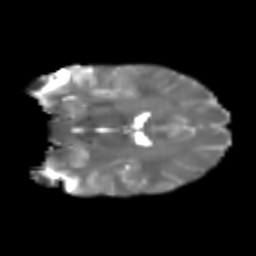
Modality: T2w
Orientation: coronal
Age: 23
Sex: male
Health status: healthy